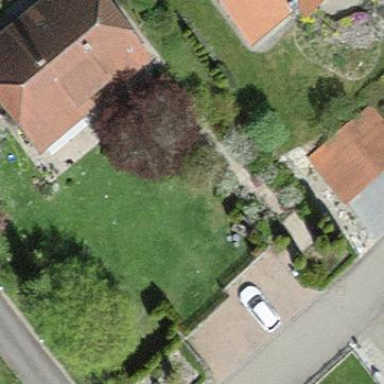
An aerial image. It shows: Garage.